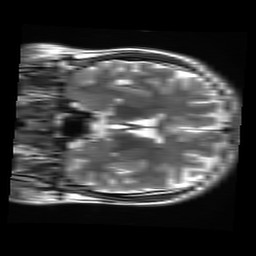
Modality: T2w
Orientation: coronal
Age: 27
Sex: male
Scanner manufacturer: ge
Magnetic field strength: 3 T
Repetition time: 5.738 s
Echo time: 0.09688 s